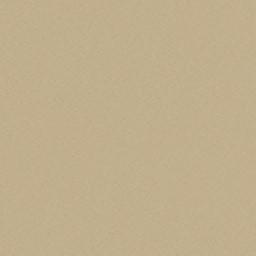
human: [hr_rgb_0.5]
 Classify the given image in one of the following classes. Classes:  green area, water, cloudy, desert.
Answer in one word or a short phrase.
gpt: desert